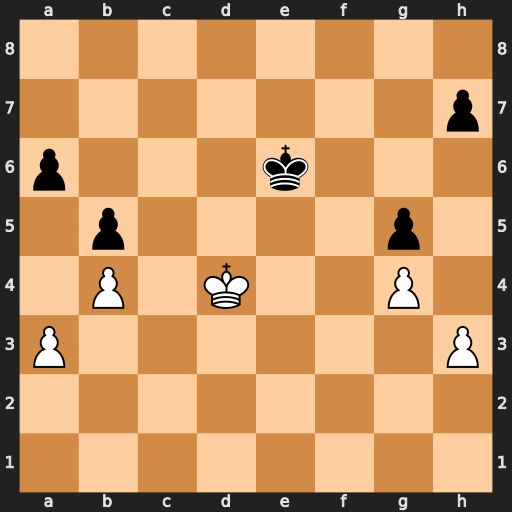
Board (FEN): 8/7p/p3k3/1p4p1/1P1K2P1/P6P/8/8
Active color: w
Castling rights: -
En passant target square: -
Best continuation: Kc5 Ke5 Kb6 Kf4 Kxa6